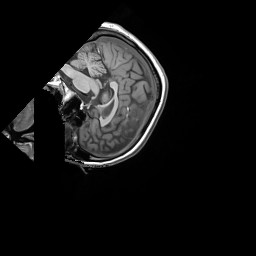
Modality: T1w
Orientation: sagittal
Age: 61
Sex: male
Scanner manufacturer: siemens
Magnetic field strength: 3 T
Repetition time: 1.55 s
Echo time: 0.00234 s